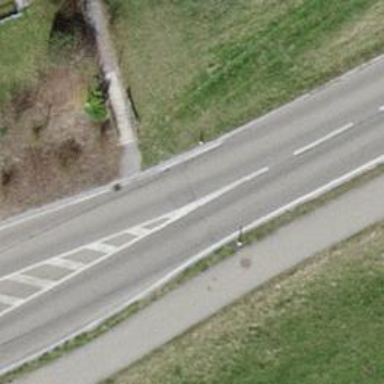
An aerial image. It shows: Tertiary road with cycle track on the left side.